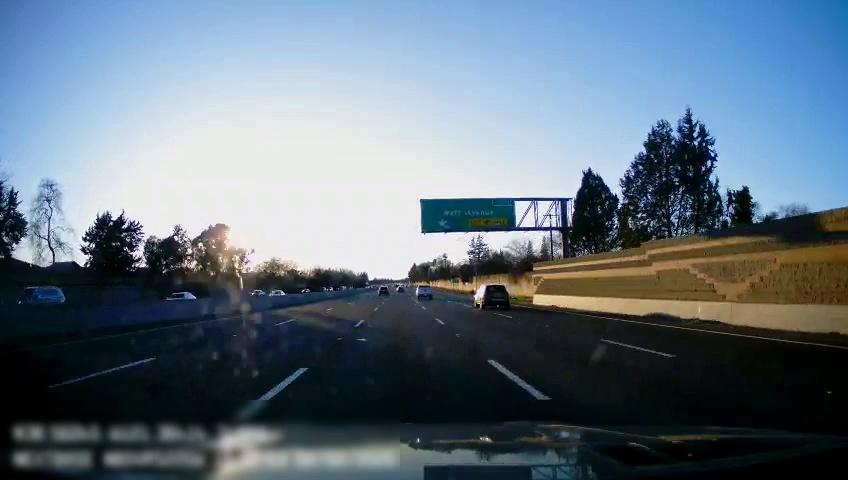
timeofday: Day
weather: Sunny
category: Drivable Space
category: Vehicles | SUV
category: Vehicles | Car
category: Vehicles | Car
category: Vehicles | Car
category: Vehicles | Car
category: Vehicles | Truck
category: Vehicles | SUV
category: Vehicles | SUV
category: Lanes | Alternate Lane
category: Lanes | Alternate Lane
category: Lanes | Current Lane
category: Lanes | Current Lane
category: Lanes | Alternate Lane
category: Lanes | Alternate Lane
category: Traffic | Signs